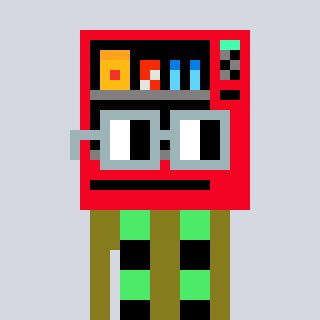
a pixel art character with square dark gray glasses, a vending machine-shaped head and a gunk-colored body on a cool background